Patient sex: M
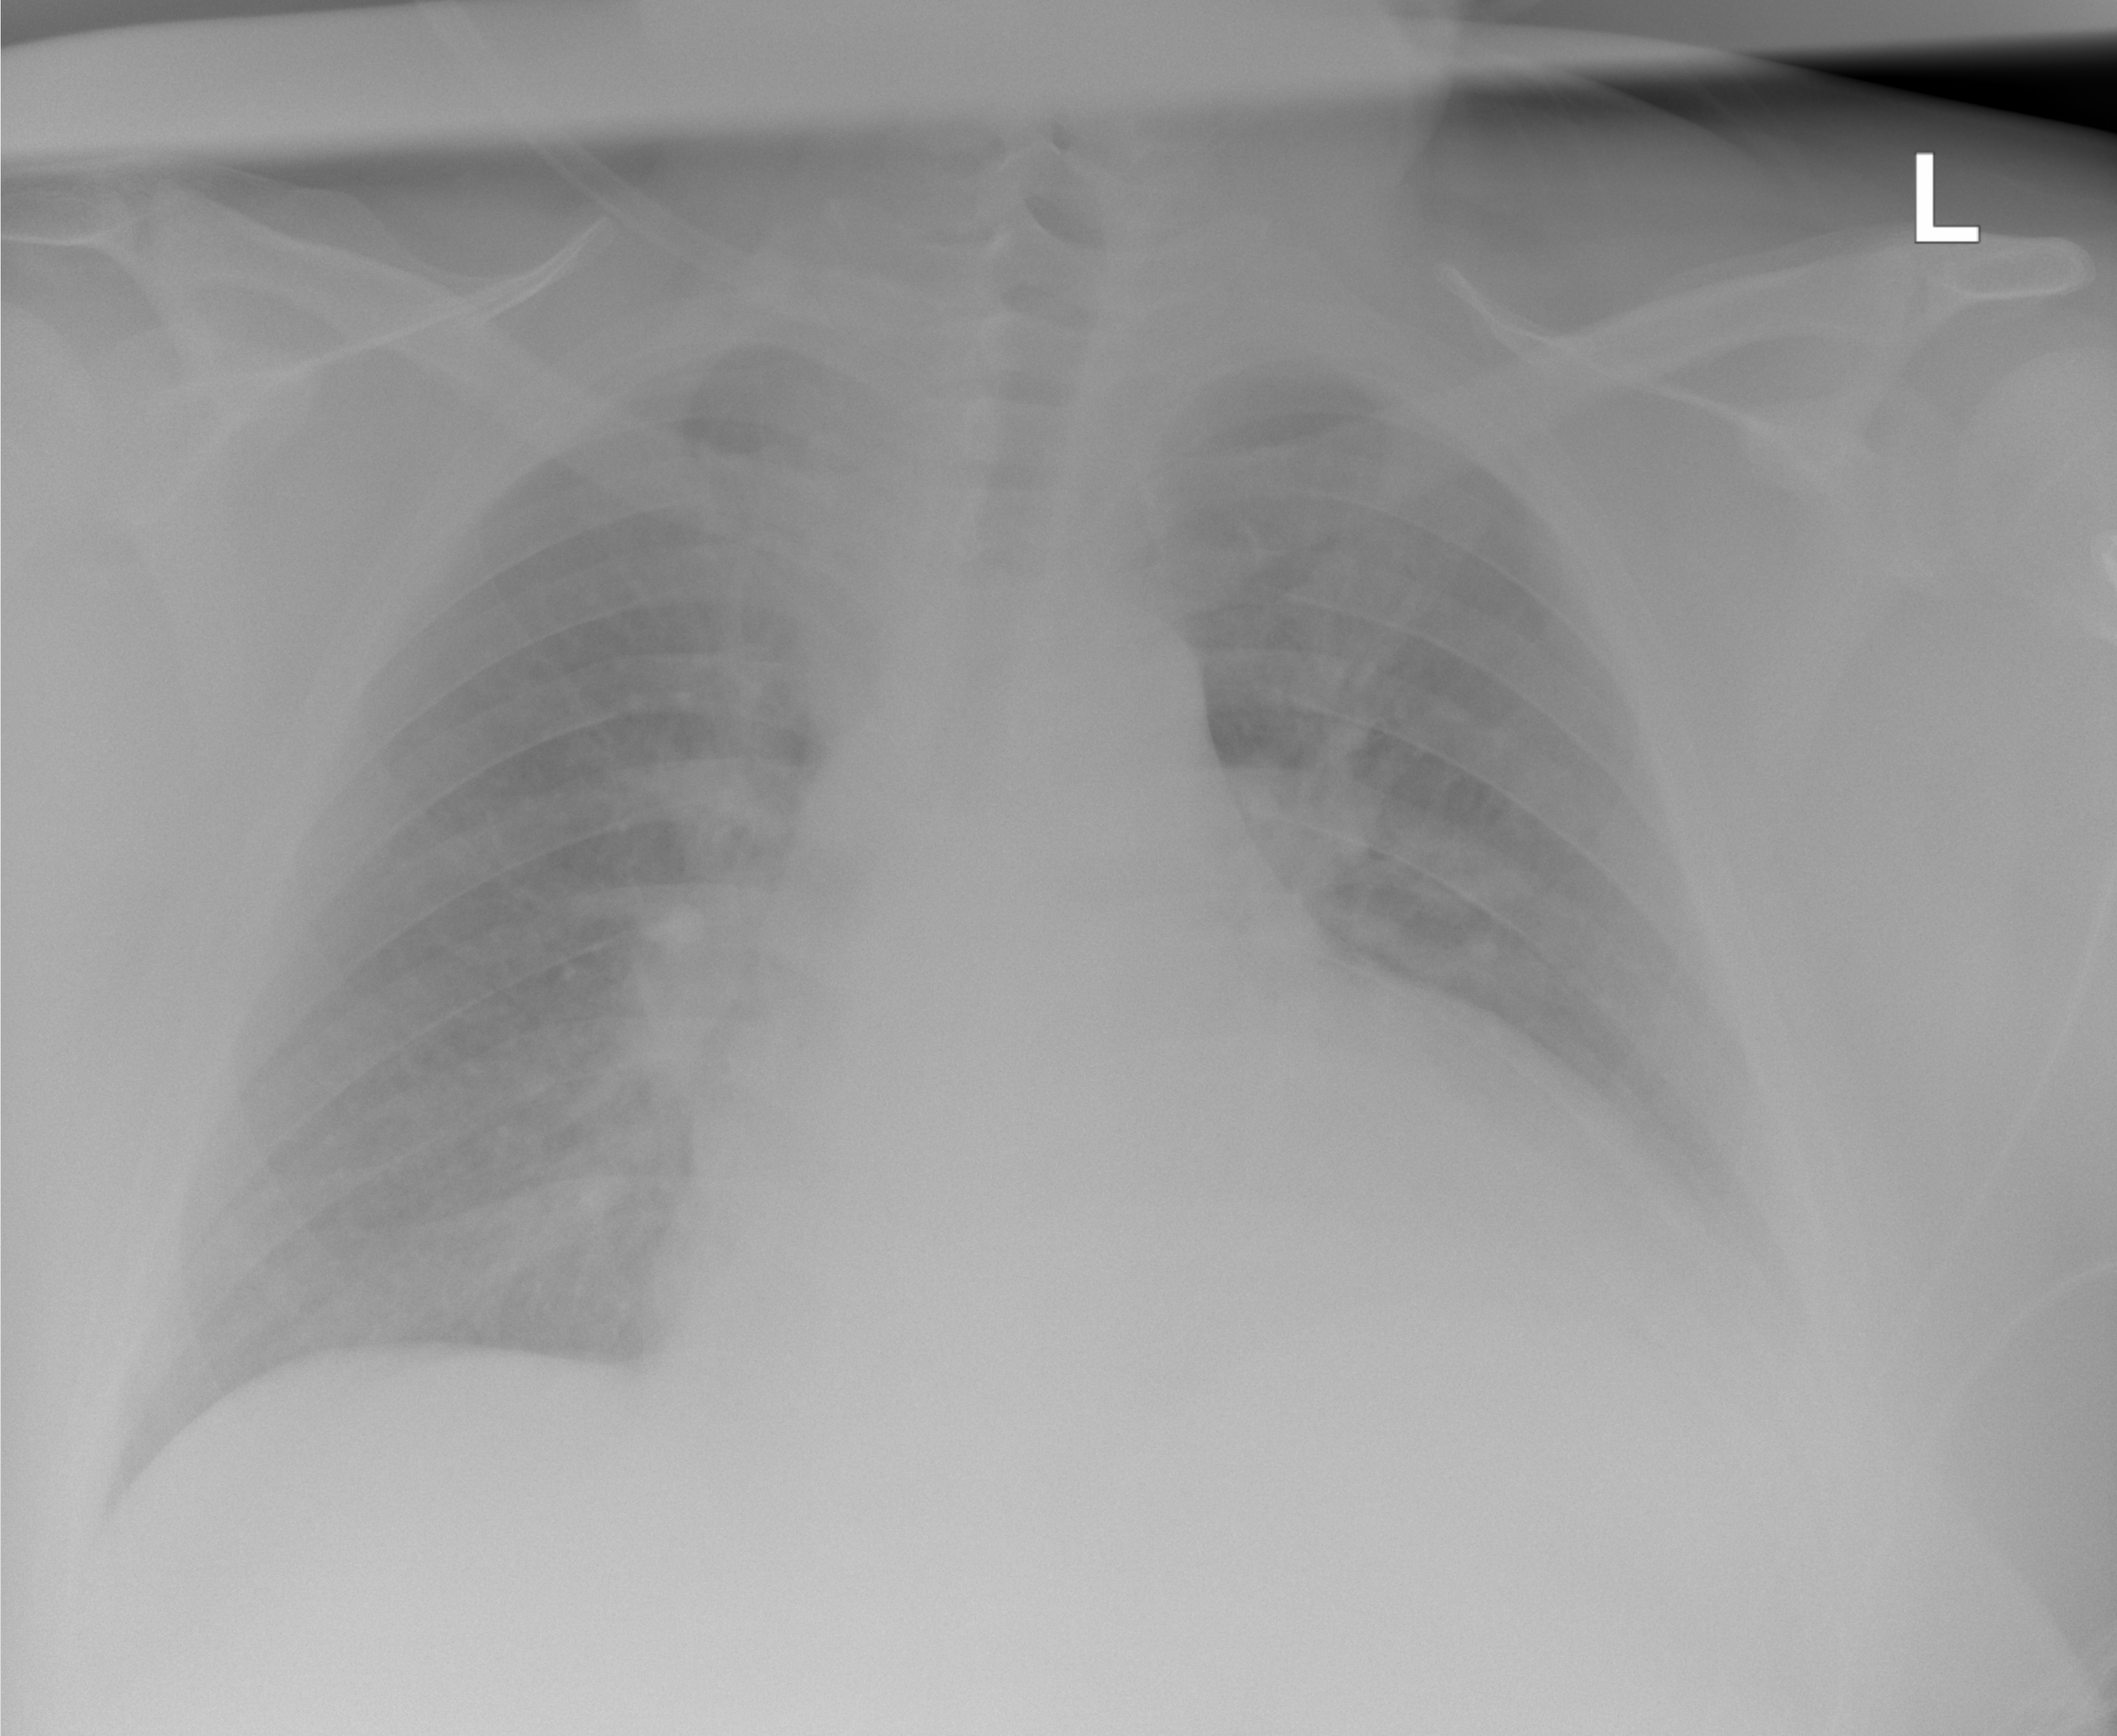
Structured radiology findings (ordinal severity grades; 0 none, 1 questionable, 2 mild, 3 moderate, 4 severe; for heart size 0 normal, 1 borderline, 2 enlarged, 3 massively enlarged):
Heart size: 2
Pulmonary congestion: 2
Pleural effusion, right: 0
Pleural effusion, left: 2
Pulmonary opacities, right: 0
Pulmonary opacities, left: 0
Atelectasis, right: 0
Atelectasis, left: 0